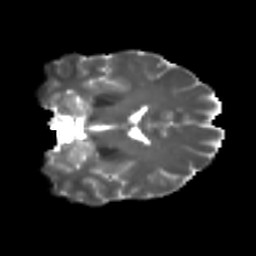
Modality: T2w
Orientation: coronal
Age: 43
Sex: female
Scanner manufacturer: ge
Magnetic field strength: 3 T
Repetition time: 7.8 s
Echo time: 0.0606 s